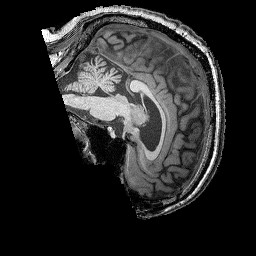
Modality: T1w
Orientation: sagittal
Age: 41
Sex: male
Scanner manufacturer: siemens
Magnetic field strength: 3 T
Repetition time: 2.25 s
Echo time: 0.00415 s